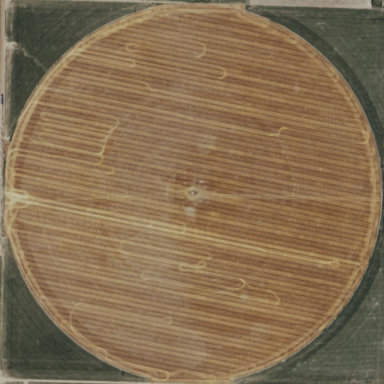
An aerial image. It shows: Farmland with irrigation using center pivot system.